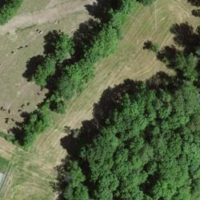
EUNIS habitat code: 24
Species observed at this site:
Caltha palustris